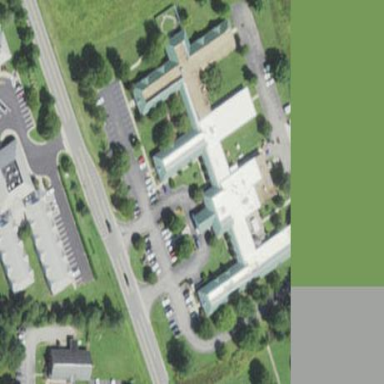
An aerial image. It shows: Building that serves as nursing home.